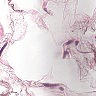
Metastatic tissue present: no